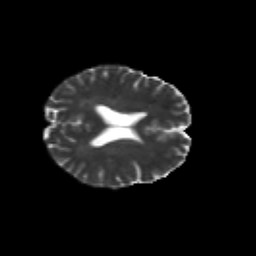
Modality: T2w
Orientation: axial
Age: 52
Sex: female
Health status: healthy
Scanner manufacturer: siemens
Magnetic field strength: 3 T
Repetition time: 10.8 s
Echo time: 0.082 s